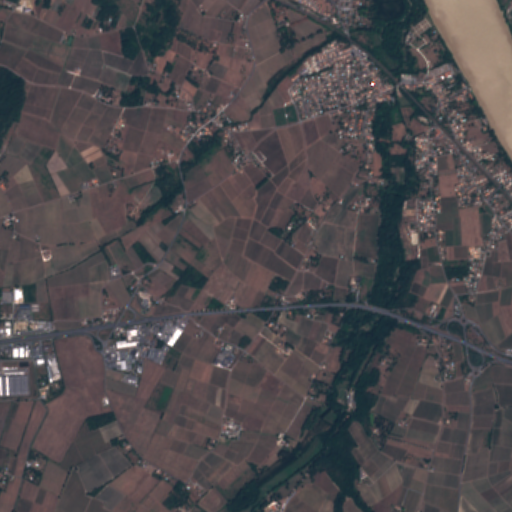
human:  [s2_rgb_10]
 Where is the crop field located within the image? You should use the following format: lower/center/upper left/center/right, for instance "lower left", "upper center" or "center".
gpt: The crop field is located in the upper right of the image.
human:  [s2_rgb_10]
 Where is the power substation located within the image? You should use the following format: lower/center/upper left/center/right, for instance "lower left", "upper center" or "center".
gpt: The power substation is located in the upper center of the image.
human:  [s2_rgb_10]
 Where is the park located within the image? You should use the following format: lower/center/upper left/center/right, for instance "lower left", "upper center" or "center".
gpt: There is no park in the image.